Question: Firstly i had a problem with Transactions not working so i updated the configutation from '@EnableTransactionManagement' to '@EnableTransactionManagement(proxyTargetClass=true)', but after the update this bug is thrown at launch.

after commenting all code related to AspectJ, the bugs disappears and the transaction is working perfectly, but i'm missing my AspectJ functions.
i've tried to replace '@EnableTransactionManagement(proxyTargetClass=true)' by '@EnableTransactionManagement(mode=AdviceMode.PROXY)' and by '@EnableTransactionManagement @EnableLoadTimeWeaving', none of them let me use AspectJ, using the debugger i can see that the advice is not executed at all.
'''
@EnableAutoConfiguration
@ComponentScan(basePackages = { "com.geopro" })
@EnableJpaRepositories(basePackages = { "com.geopro.repositories" })
@EntityScan(basePackages = { "com.geopro.entities" })
@EnableTransactionManagement(proxyTargetClass=true)//(mode=AdviceMode.ASPECTJ)//
public class AppConfig {
@Bean
public HibernateJpaSessionFactoryBean sessionFactory(EntityManagerFactory emf) {
HibernateJpaSessionFactoryBean factory = new HibernateJpaSessionFactoryBean();
factory.setEntityManagerFactory(emf);
return factory;
}
}
'''
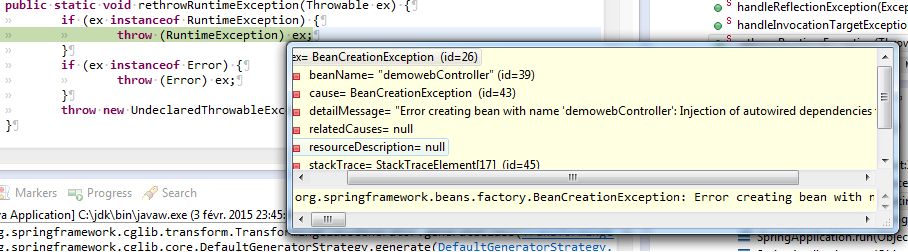
Answer: Moral of the story is , i've learned that the hard way, Transaction uses in its internals AOP, its AOP don't play well with user AOP.